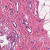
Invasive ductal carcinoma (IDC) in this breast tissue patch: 0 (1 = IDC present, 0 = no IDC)